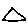
Label: triangle